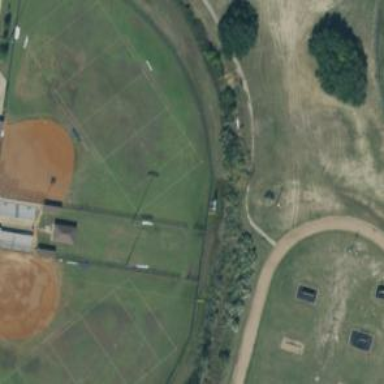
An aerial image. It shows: Baseball pitch for leisure land.